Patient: sex M, age 38
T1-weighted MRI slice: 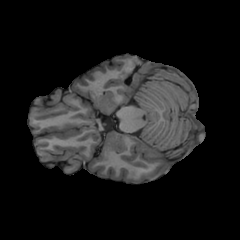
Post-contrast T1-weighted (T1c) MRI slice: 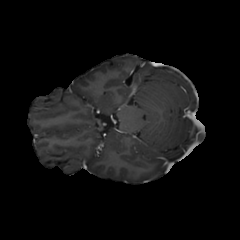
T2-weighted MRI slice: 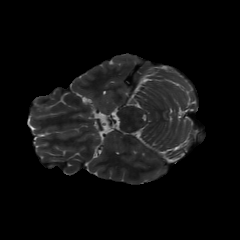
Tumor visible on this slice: no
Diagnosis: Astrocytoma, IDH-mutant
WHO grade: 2